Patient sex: M
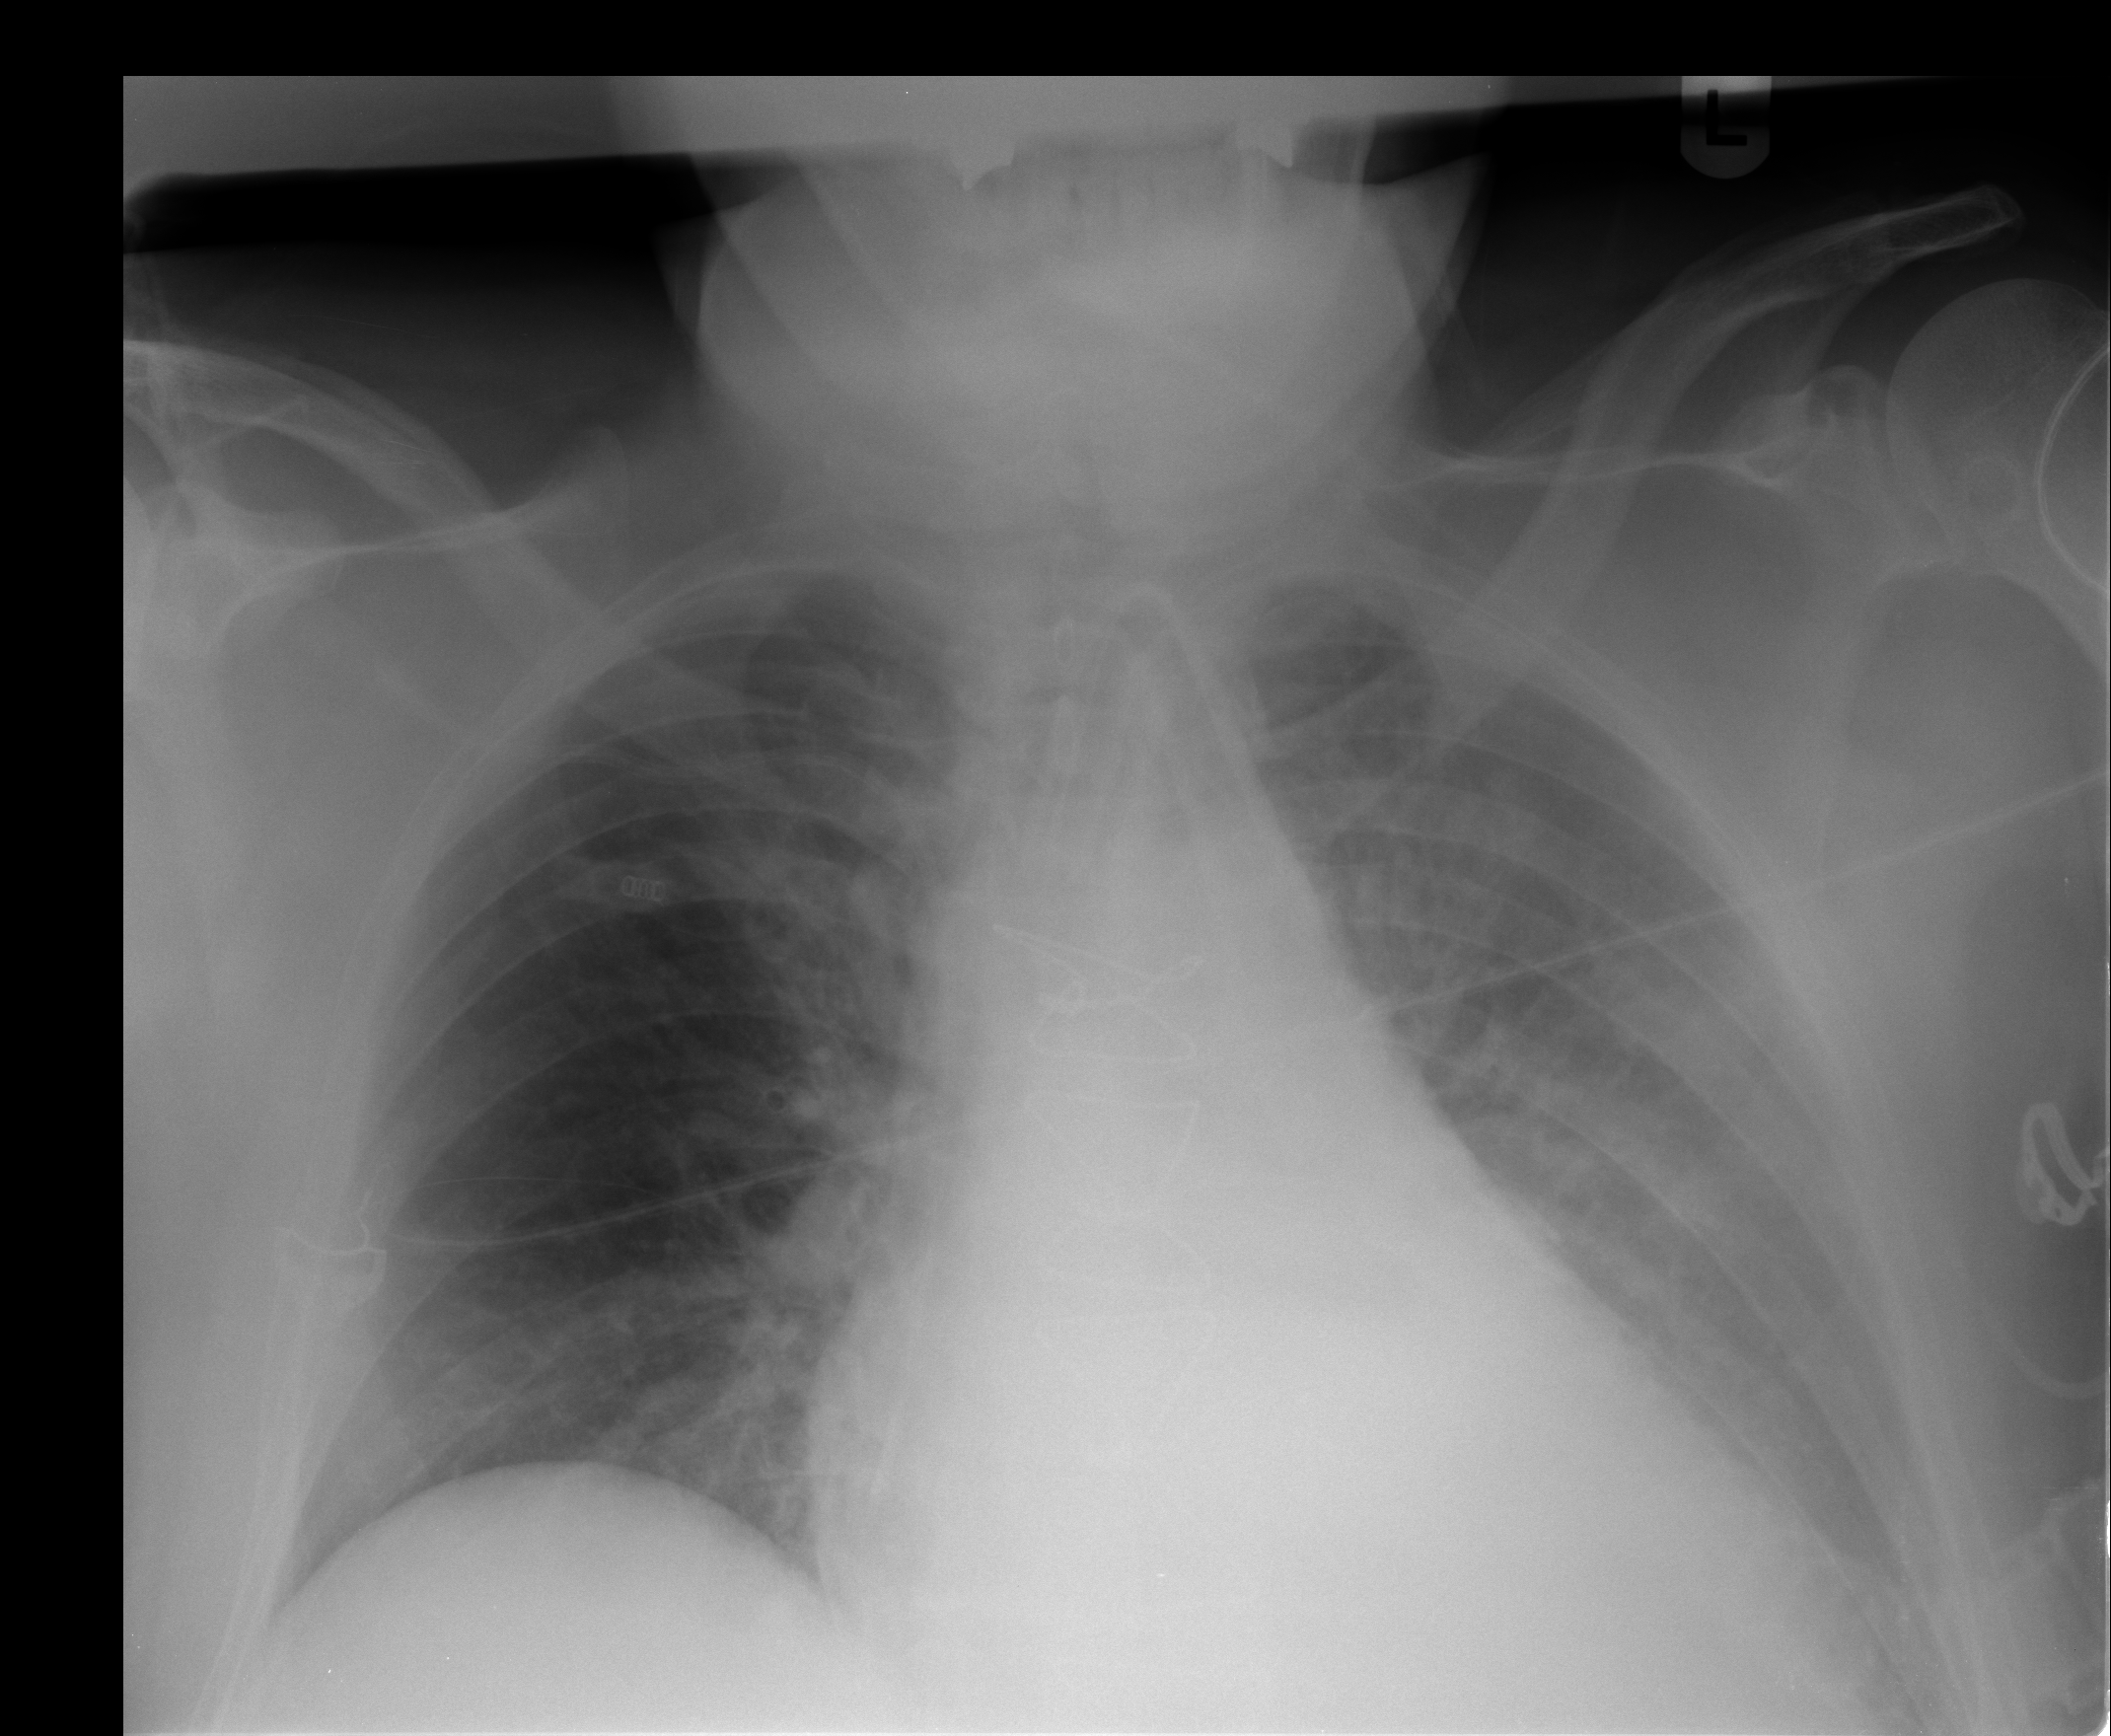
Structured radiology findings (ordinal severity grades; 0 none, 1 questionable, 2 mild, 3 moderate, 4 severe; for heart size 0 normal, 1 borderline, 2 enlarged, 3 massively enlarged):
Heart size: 2
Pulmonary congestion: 2
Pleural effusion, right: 0
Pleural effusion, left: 3
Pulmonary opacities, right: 0
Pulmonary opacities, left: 2
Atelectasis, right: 2
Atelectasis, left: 2